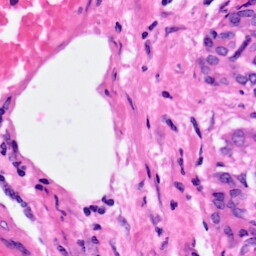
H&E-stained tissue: Pancreatic